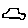
Label: car